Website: lowes
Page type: store-pickup
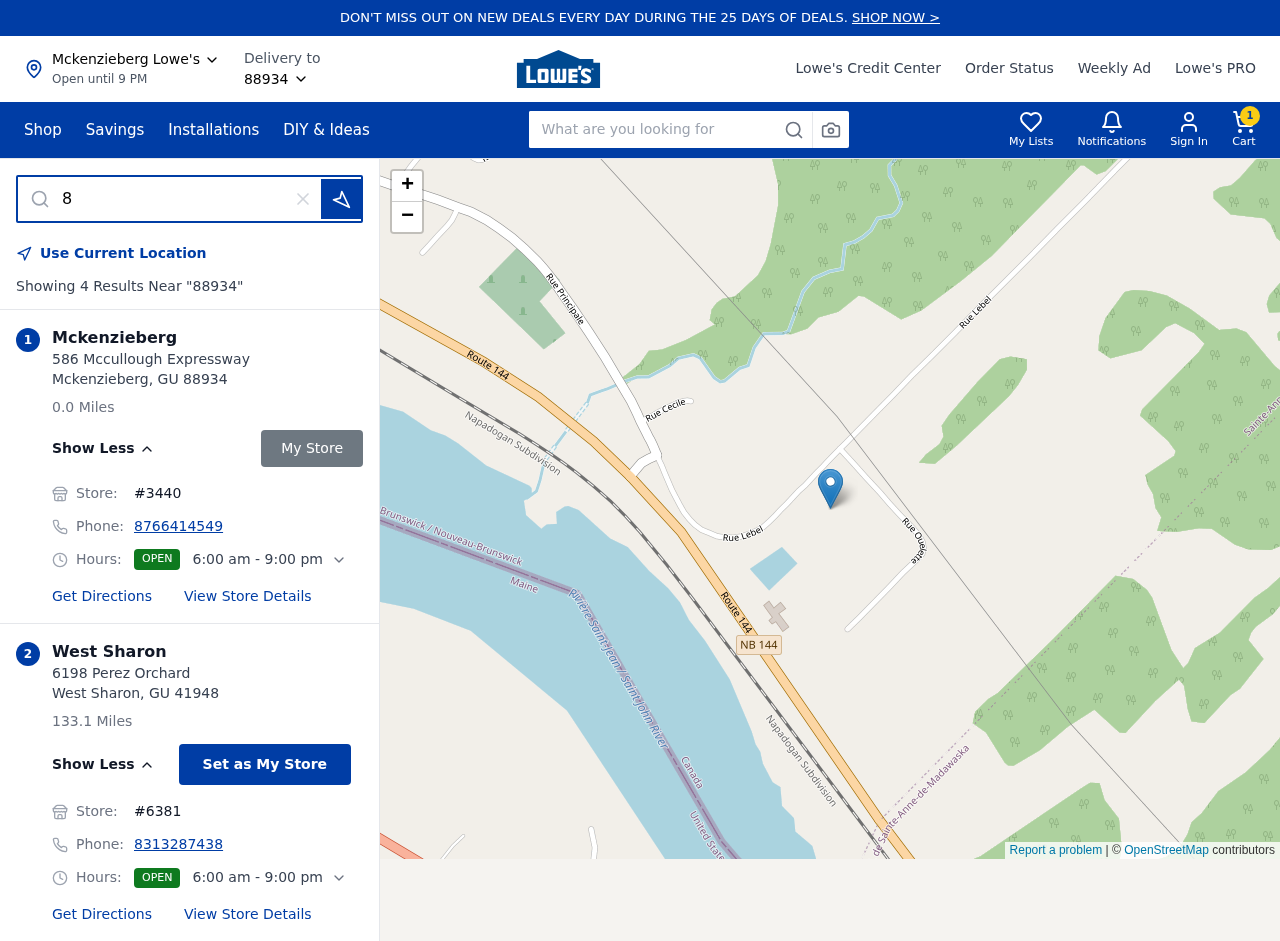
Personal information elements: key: PII_CITY
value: Mckenzieberg
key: PII_CITY2
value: West Sharon
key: PII_LOCATION1_STREET
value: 586 Mccullough Expressway
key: PII_LOCATION2_POSTCODE
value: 41948
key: PII_LOCATION2_STREET
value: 6198 Perez Orchard
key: PII_PHONE
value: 8766414549
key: PII_PHONE_ALT
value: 8313287438
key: PII_POSTCODE
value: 88934
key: PII_STATE_ABBR
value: GU
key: PII_POSTCODE3
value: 88934
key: PII_POSTCODE_FULL
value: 88934
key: PII_POSTCODE_NUMERIC
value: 88934
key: PII_STATE_ABBR2
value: GU
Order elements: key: ORDER_NUM_ITEMS
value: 1
Search elements: key: HEADER_SEARCH
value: What are you looking for
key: SEARCH_STORE_LOCATION
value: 88934